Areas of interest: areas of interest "Post Office"
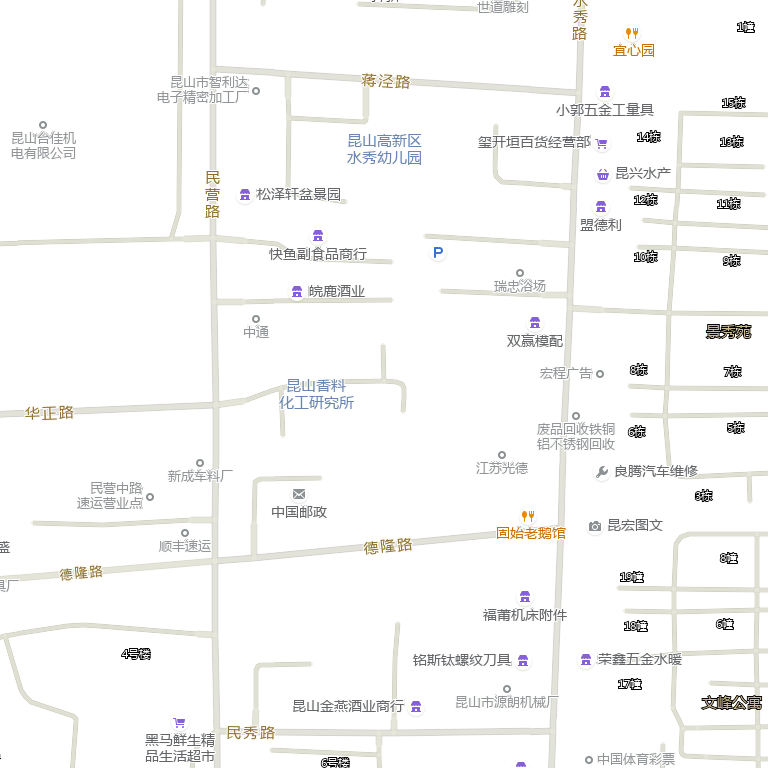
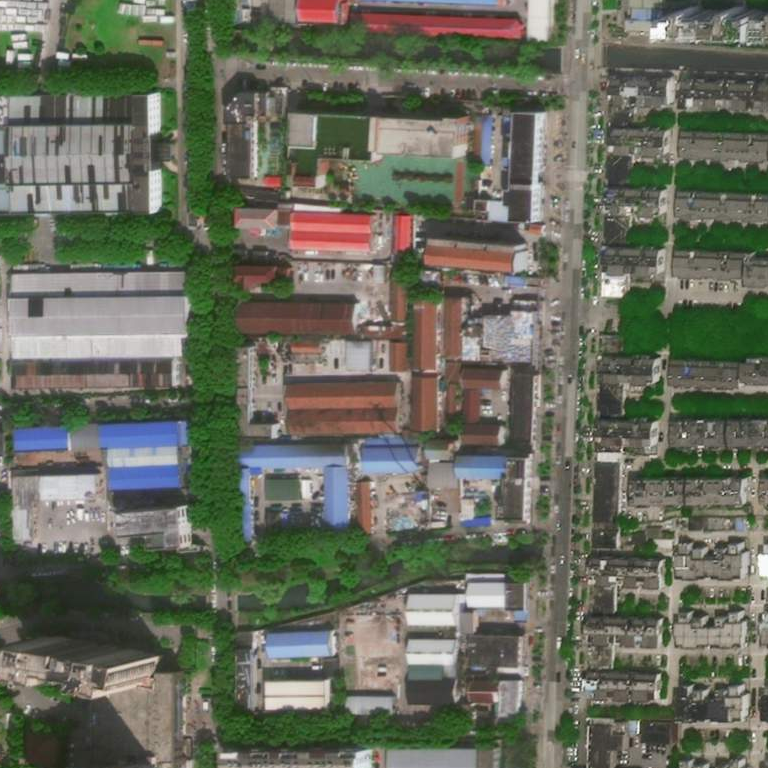